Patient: sex F, age 31
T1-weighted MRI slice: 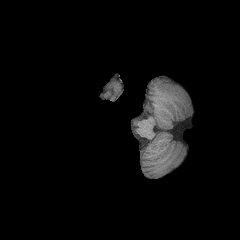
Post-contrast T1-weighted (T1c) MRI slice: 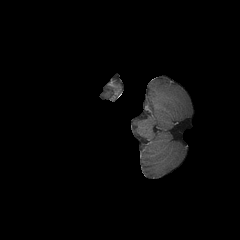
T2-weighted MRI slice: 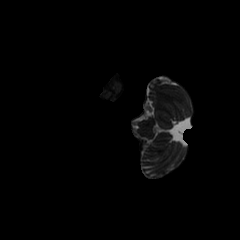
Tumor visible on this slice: no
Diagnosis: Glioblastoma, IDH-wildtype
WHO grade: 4